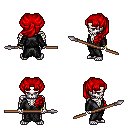
a pixel art fantasy rpg character, male body template, skeleton, gray robe, magenta pants, red princess hairstyle, bracelets, spear, four views (front, back, left, right), 2x2 character sprite sheet, small pixel art, hard edges, no anti-aliasing